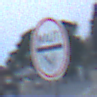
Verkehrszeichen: MautflichtigeStrecke
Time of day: Dawn
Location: Outdoor (Urban)
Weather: Clear
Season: NotSpecified
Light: Natural